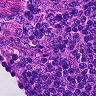
Metastatic tissue present: no